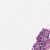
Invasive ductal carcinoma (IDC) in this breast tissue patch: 0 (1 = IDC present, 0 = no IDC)